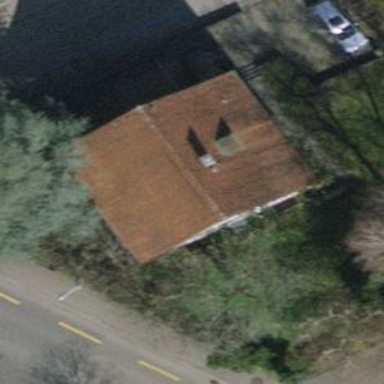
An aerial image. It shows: Detached building with gabled roof. The roof has pitched shape.